Question: I have a primary usecase 'Manage foods', I want to do 'more specific usecase diagram' which has these usecases 'Add food', 'Delete food' and 'Edit food', so what is the relation type between those three usecases and the 'Manage foods' usecase? isn't generalization?

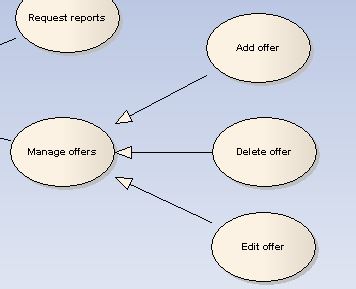
Answer: It is not clear what is the purpose of the 'Manage offers' use case. What exactly does it generalise?
It would be better to get rid off 'Manage offers' use case and have 'Delete offer' and 'Edit offer' use cases to include a 'Select offer' use case.
Extension would be useful in cases similar to Stack Overflow post editing when user with low reputation would use the extended use case demanding approval.